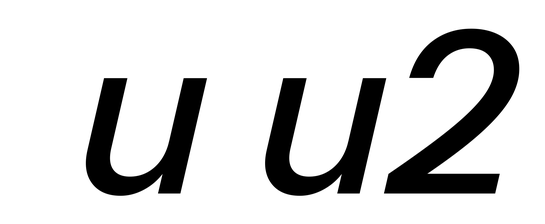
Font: InstrumentSans-Italic_Medium_Italic